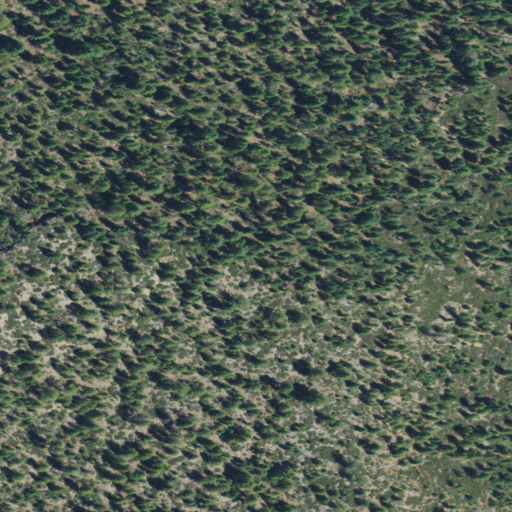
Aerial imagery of mountain in Oregon named Doe Butte containing only evergreen forest